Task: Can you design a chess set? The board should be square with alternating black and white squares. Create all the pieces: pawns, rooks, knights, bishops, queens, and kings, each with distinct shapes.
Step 4200:
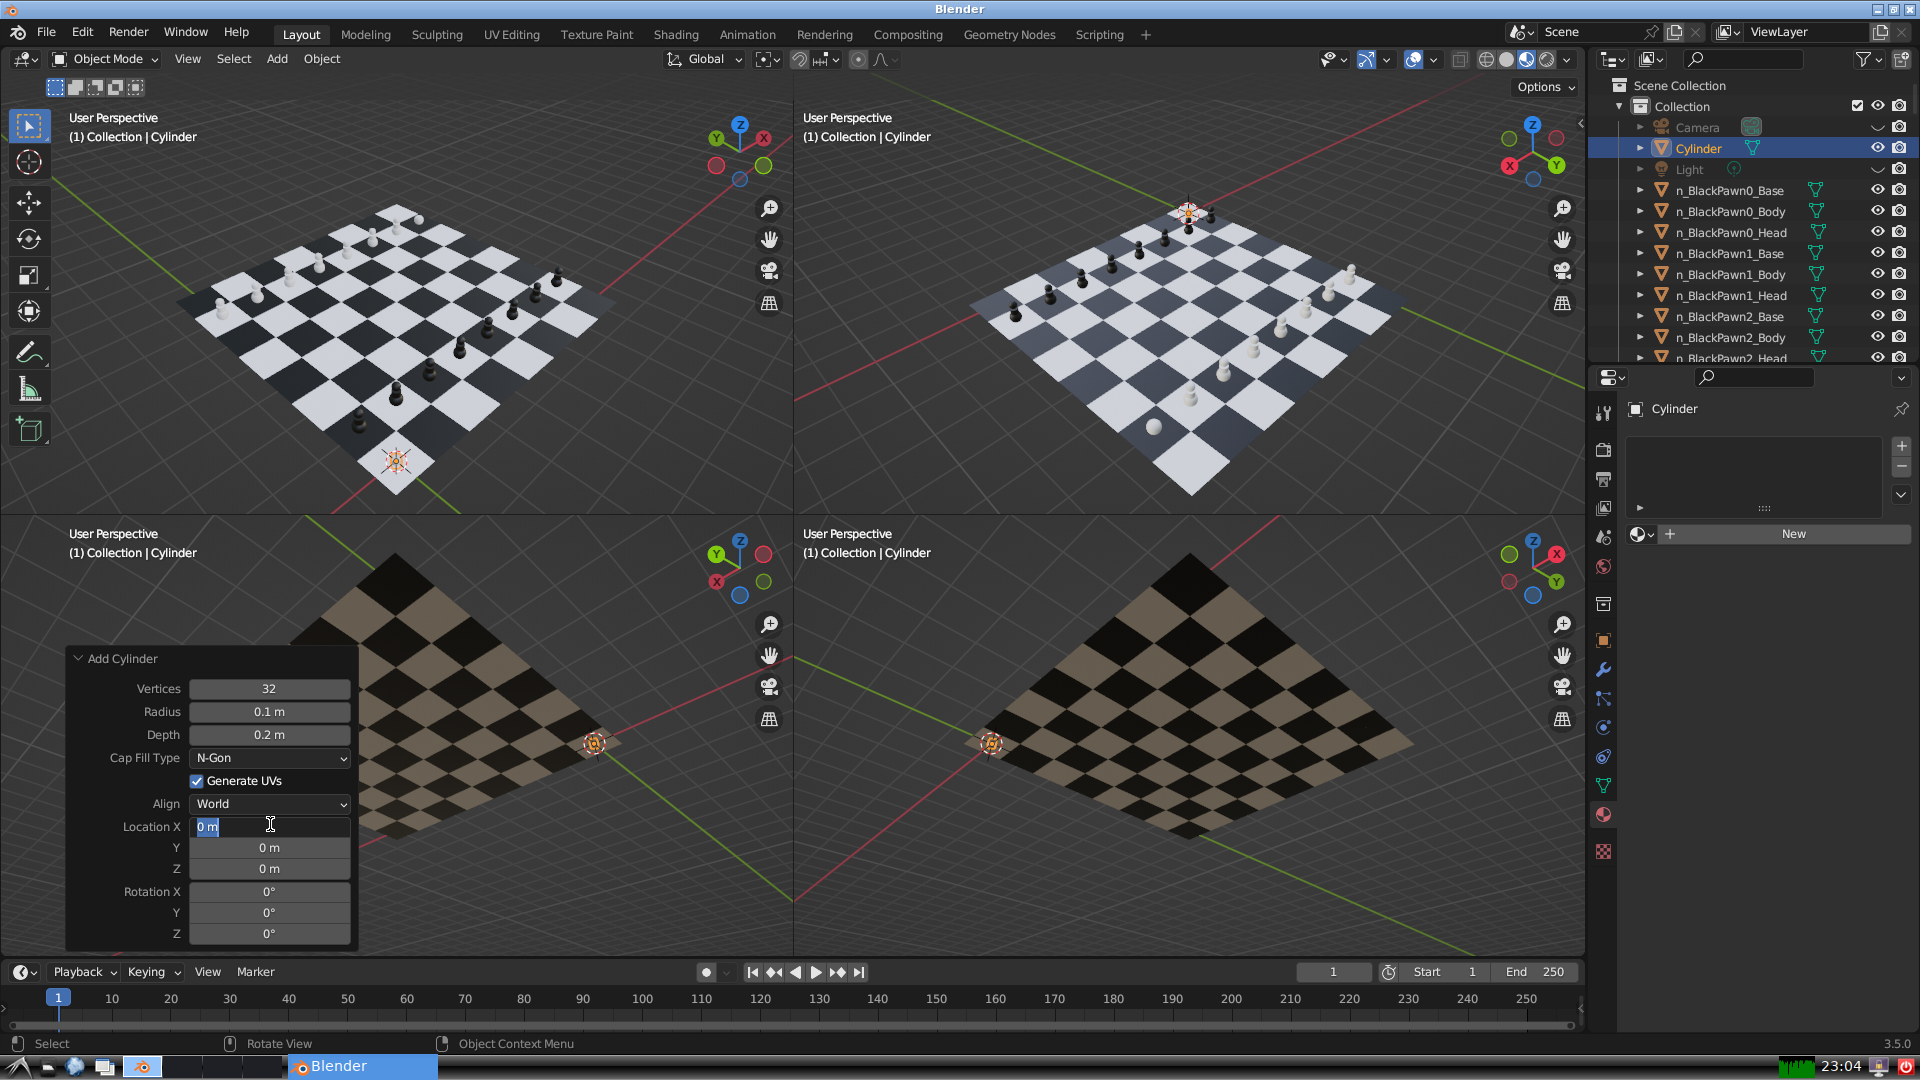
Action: input_text: 7.0